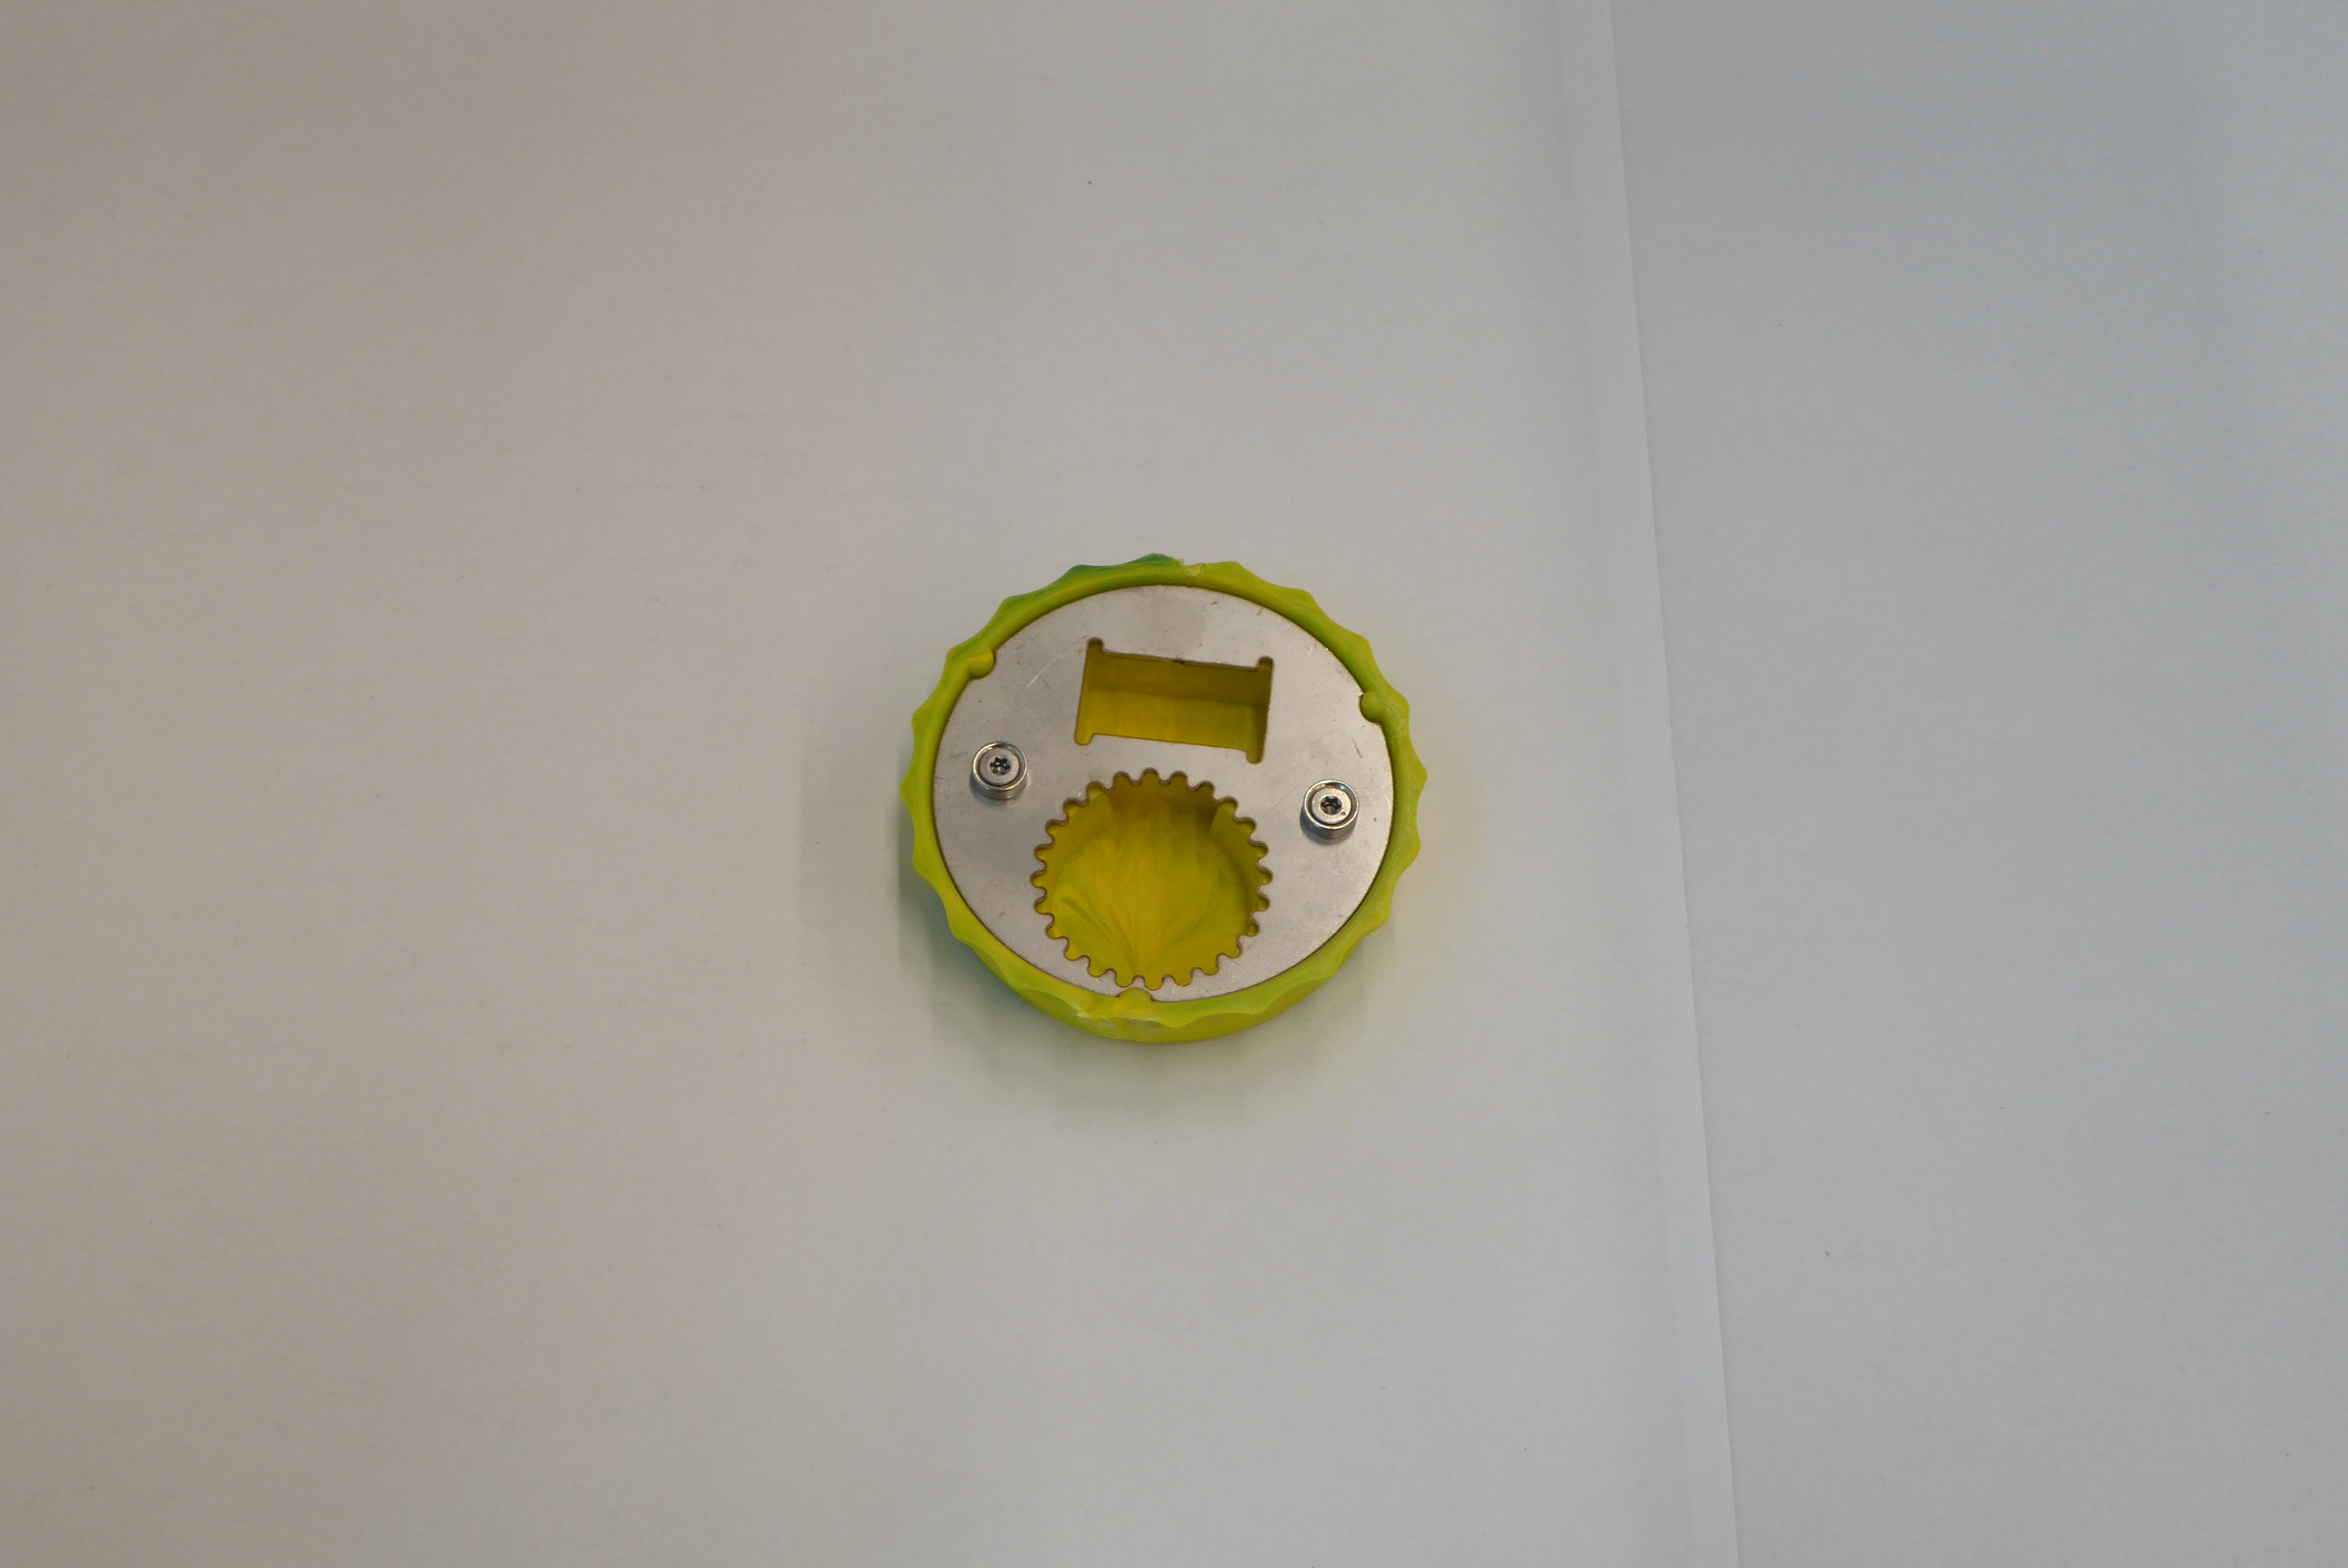
Label: Bottle Opener